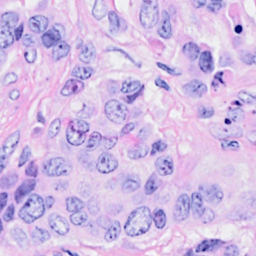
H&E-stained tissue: Breast